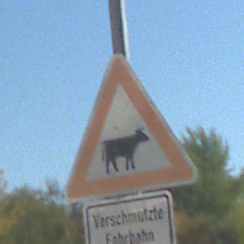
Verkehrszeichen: ViehtriebLinks
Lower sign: HinweiseAufGefahrenDurchVerbaleAngabe4
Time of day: Midday
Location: Outdoor (Nature)
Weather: Clear
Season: Summer
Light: Natural